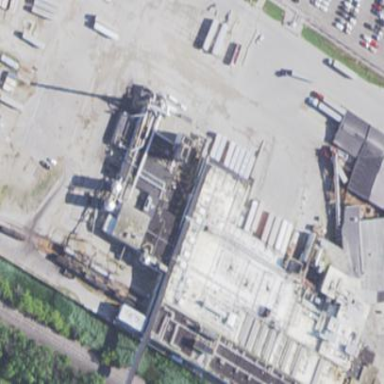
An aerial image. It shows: Industrial building used as slaughterhouse.